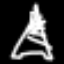
Label: The Eiffel Tower